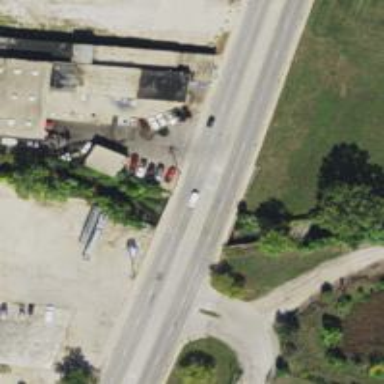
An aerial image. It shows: Secondary road with bridge and separate sidewalk.